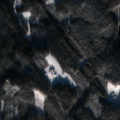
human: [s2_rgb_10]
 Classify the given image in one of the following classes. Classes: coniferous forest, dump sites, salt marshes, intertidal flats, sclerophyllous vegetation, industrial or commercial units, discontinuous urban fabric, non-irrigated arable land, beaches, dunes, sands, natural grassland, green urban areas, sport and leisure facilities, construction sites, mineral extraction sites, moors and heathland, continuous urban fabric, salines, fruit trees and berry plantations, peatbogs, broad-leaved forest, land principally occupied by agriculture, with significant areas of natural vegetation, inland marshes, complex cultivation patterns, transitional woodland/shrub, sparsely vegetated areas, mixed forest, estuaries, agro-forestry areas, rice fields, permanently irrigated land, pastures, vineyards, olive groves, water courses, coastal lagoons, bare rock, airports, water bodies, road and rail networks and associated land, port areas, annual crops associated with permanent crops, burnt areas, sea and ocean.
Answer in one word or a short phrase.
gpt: coniferous forest, mixed forest